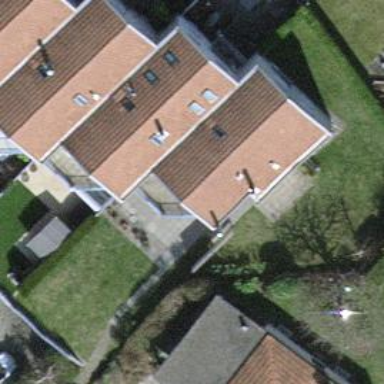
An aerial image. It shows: Terrace building.